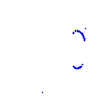
Particle: proton